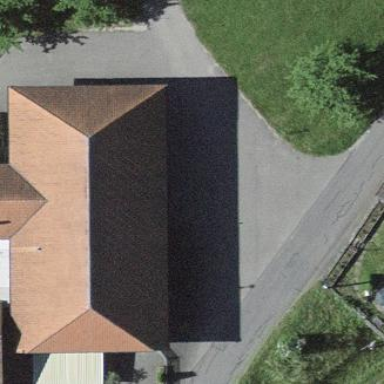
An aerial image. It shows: Farm building.